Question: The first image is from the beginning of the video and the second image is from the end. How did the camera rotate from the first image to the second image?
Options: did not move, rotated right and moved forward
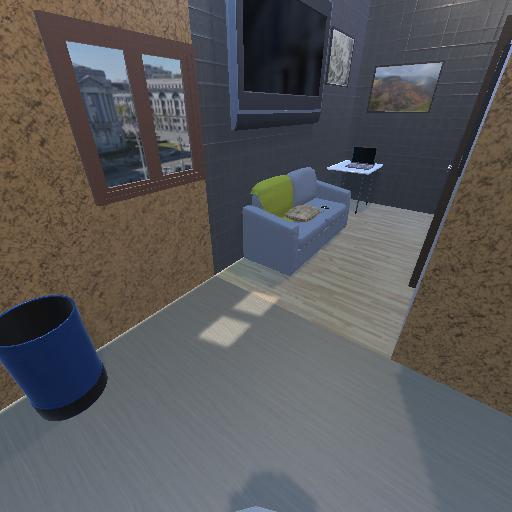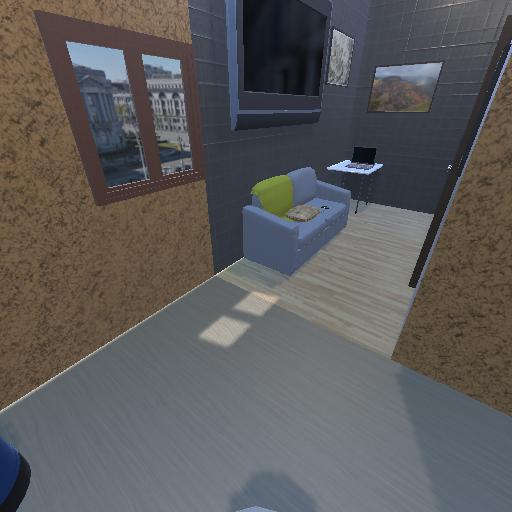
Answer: did not move